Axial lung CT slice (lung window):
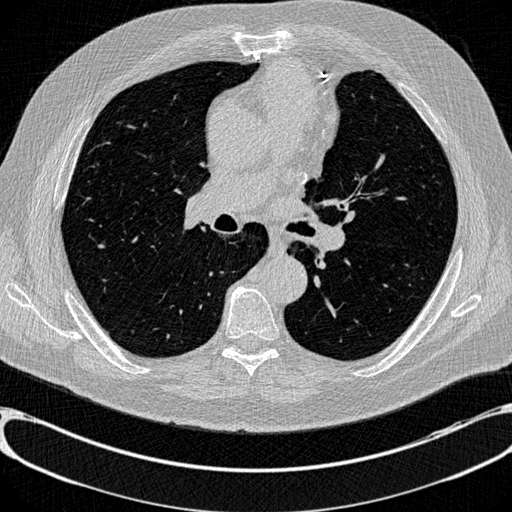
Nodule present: no